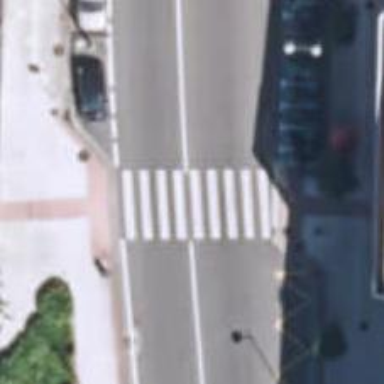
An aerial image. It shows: Uncontrolled footway crossing with markings.